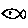
Label: fish